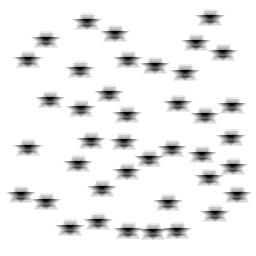
Squares: 0
Triangles: 0
Stars: 40
Total shapes: 40